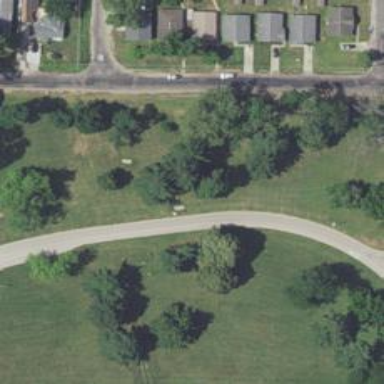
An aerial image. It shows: Disc golf tee.